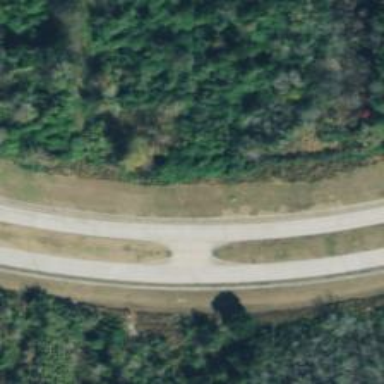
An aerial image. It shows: Secondary link road.